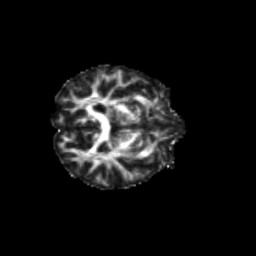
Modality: FA
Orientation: axial
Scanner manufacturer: siemens
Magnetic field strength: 3 T
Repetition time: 9.2 s
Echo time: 0.084 s